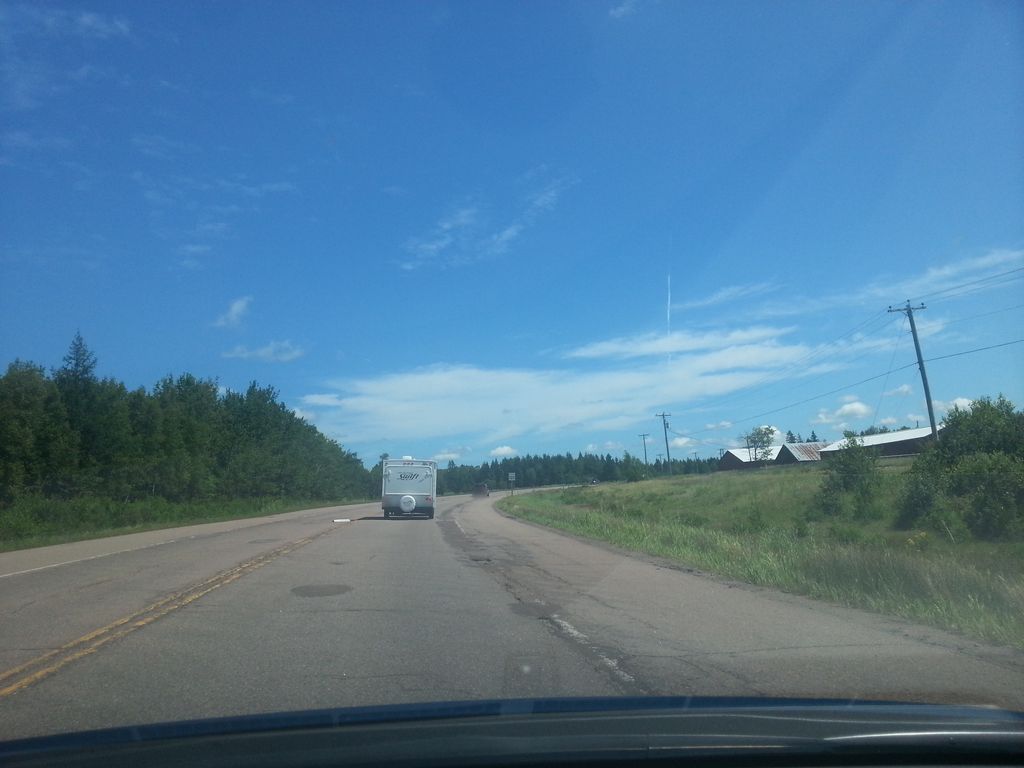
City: charlottetown